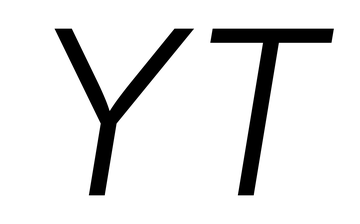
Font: Inter-Italic_Light_Italic